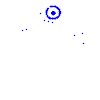
Particle: proton